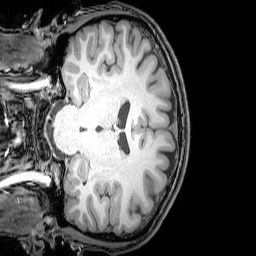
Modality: T1w
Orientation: coronal
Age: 26
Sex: male
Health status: healthy
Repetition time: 0.081 s
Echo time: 0.037 s